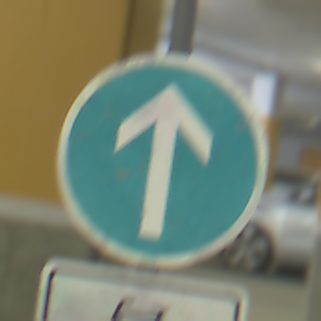
Verkehrszeichen: VorgeschriebeneFahrtrichtungGeradeaus
Zusatzzeichen unten: EinspurigeFahrzeugeFrei1
Umgebung: Indoor, Special
Tageszeit: NotSpecified
Wetter: NotSpecified
Licht: Artificial
Jahreszeit: NotSpecified
Kontrast: HighContrast